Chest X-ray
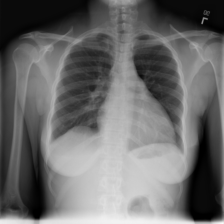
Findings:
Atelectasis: negative
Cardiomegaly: positive
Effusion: negative
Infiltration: positive
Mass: negative
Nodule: negative
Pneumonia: negative
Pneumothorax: negative
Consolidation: negative
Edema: negative
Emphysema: negative
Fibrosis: negative
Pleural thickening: negative
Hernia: negative